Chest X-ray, AP view. Patient: 24 years old, sex M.
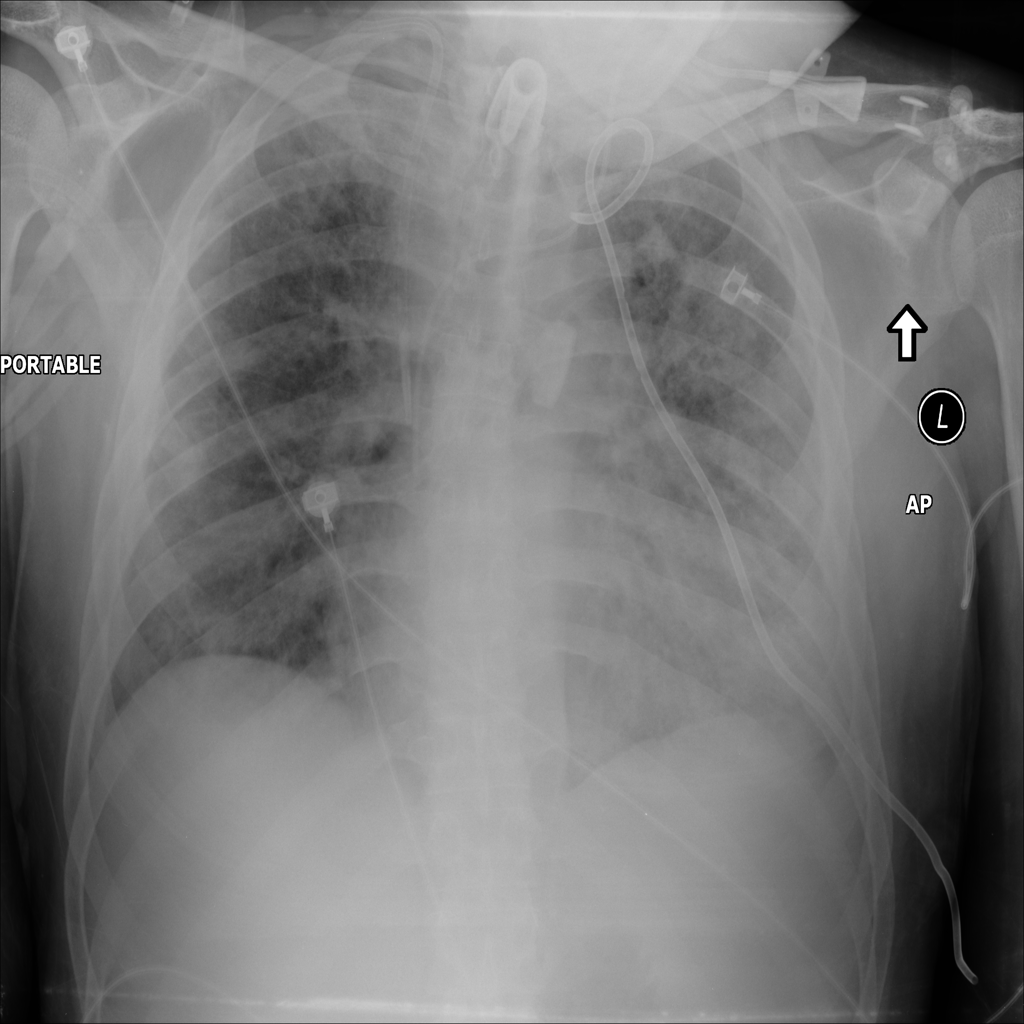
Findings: No Finding